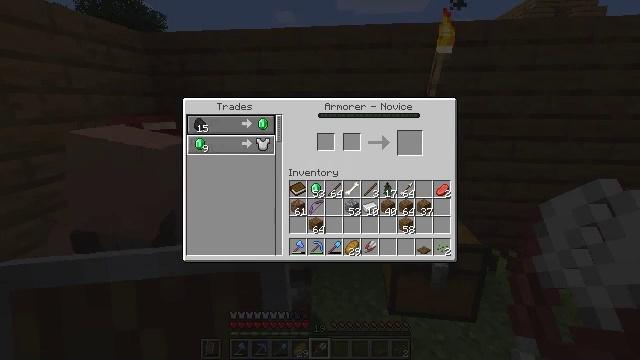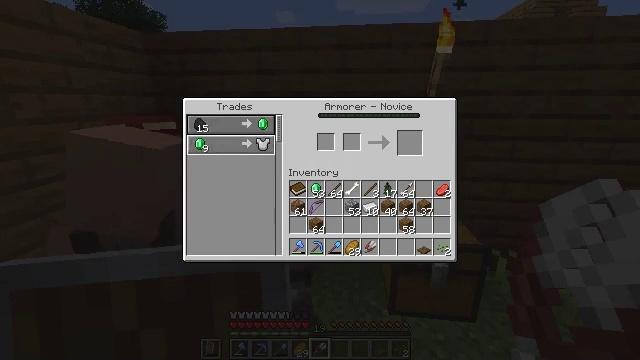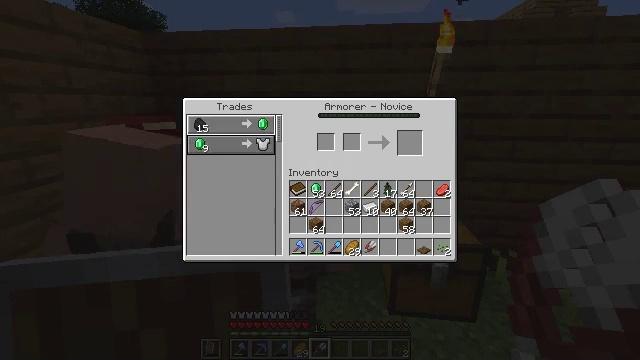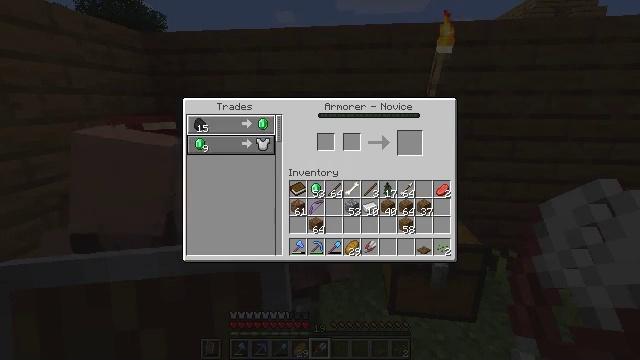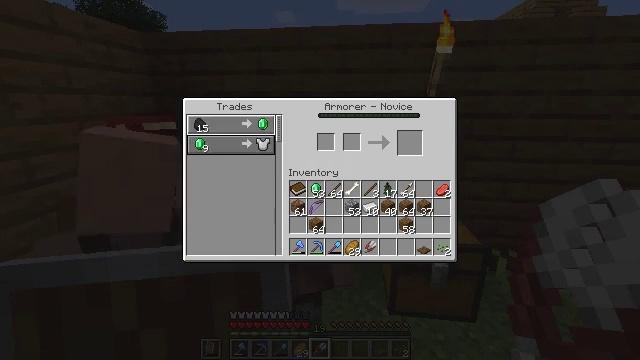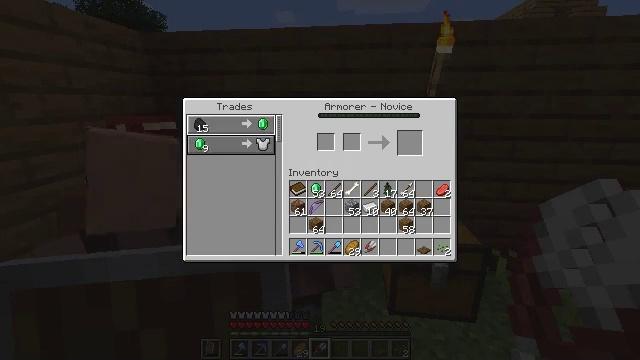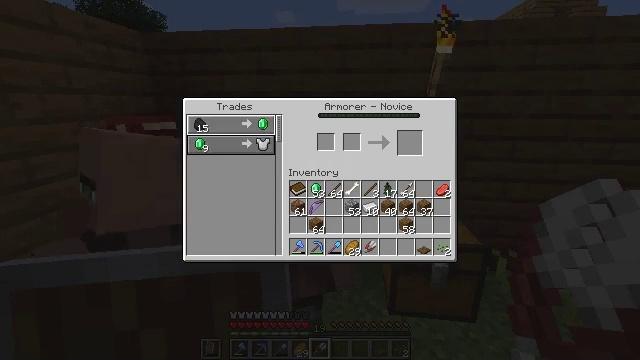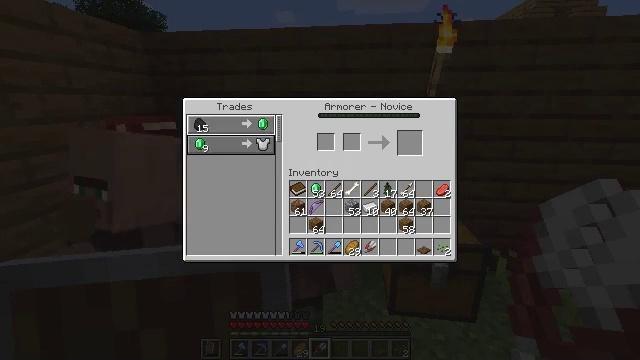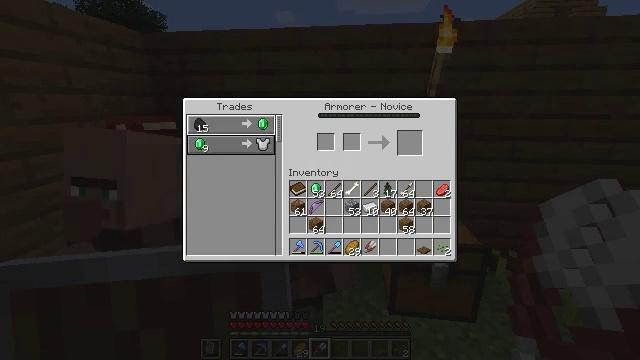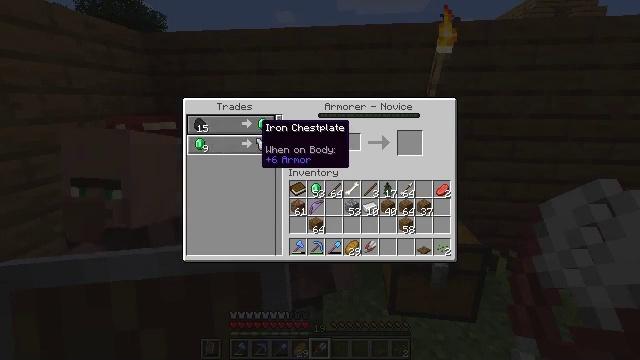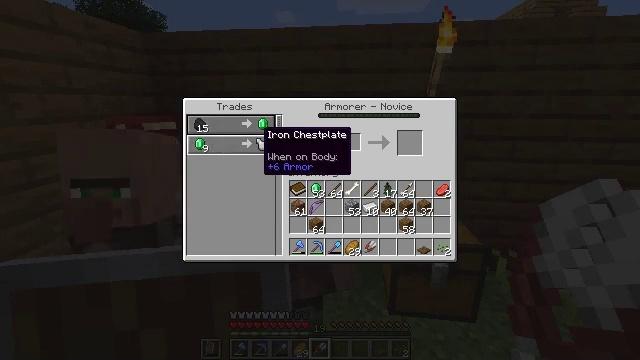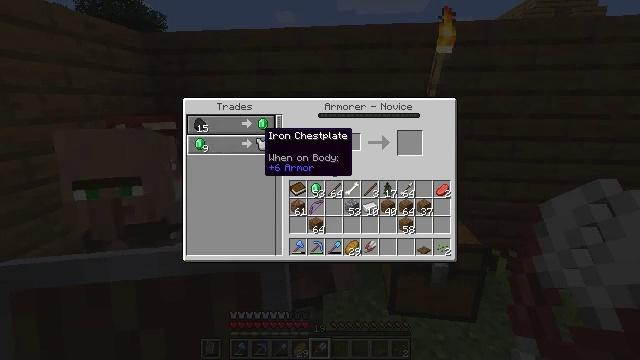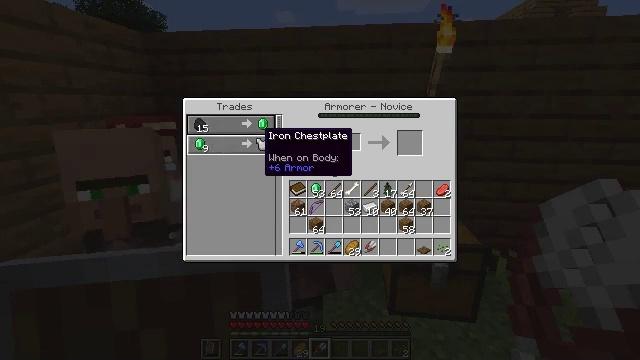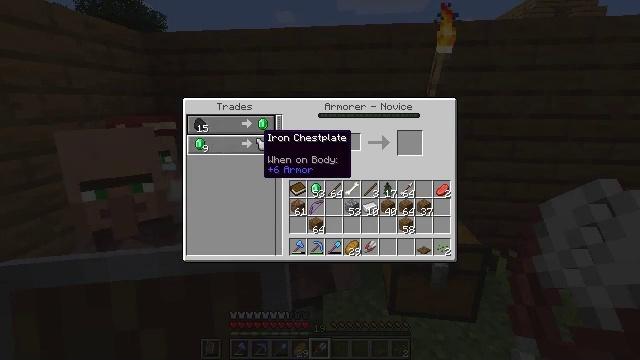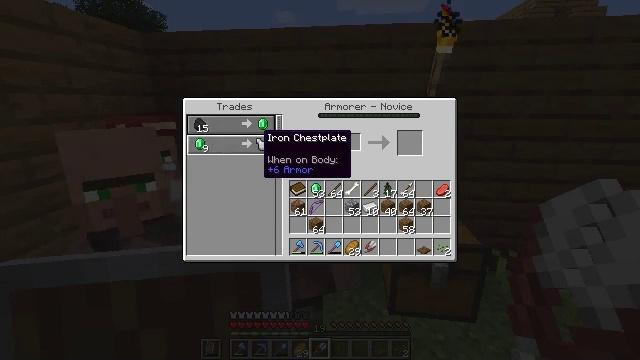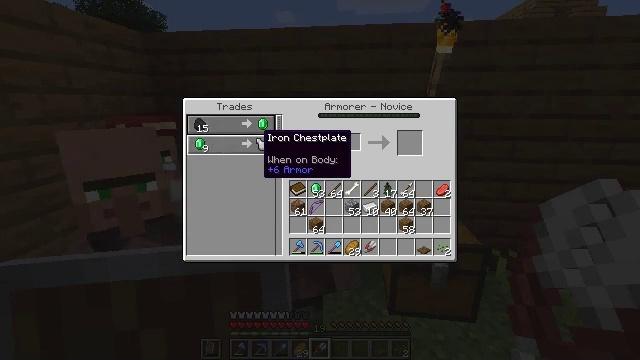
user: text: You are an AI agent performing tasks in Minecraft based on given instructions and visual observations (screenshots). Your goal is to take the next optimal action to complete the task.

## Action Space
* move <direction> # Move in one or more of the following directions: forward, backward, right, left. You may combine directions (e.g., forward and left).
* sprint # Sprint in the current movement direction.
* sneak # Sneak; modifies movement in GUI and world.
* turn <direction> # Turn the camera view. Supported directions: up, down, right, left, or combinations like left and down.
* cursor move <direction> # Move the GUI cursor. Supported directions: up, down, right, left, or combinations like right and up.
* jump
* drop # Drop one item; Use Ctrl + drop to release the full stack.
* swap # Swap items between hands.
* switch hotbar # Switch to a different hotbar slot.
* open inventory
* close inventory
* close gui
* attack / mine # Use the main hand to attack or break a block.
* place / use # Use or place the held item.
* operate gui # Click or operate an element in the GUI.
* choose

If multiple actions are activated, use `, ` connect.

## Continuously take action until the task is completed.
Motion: motion action
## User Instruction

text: Collect the blast furnace by mining it.
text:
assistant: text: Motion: cursor move up
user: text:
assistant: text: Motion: no_op
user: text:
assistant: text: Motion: no_op
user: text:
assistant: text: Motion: no_op
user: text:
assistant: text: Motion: no_op
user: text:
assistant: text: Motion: no_op
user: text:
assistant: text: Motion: no_op
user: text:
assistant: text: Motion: no_op
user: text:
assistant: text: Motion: no_op
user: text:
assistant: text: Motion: cursor move down
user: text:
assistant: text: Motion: no_op
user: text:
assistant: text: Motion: no_op
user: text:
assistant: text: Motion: no_op
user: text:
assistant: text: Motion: no_op
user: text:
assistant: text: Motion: no_op
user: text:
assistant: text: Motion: no_op
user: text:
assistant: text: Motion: no_op
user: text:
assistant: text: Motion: no_op
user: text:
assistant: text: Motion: no_op
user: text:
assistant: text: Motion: no_op
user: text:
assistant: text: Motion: no_op
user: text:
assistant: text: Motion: no_op
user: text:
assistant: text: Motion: close inventory
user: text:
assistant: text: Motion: turn right, close inventory
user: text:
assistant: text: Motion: turn right, close inventory
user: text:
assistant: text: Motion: turn right
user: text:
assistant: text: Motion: turn right
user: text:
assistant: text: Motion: move forward, turn right and down
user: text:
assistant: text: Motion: move forward
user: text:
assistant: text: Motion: move forward, turn right and down